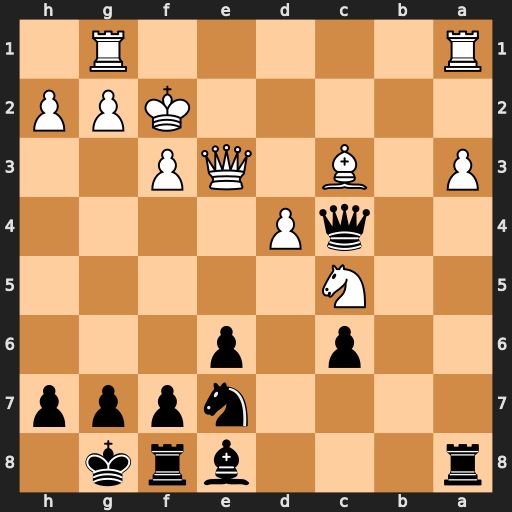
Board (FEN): r3brk1/4nppp/2p1p3/2N5/2qP4/P1B1QP2/5KPP/R5R1
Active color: b
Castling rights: -
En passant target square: -
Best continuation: Nd5 Qd2 Qxc3 Qxc3 Nxc3